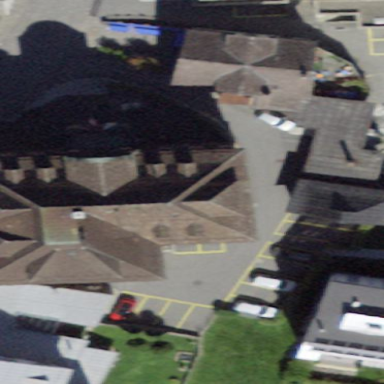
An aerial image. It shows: Town hall building.